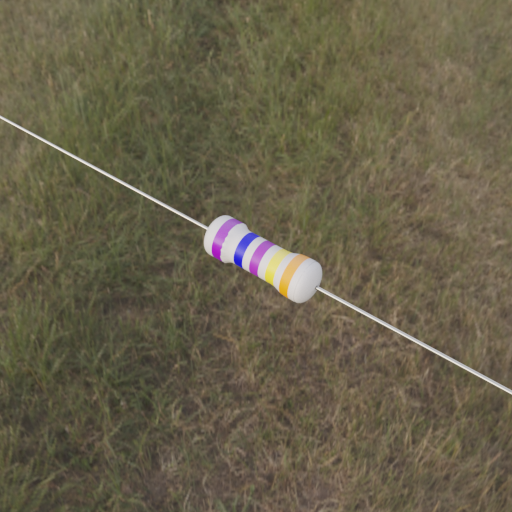
Resistor colour bands (in order): violet, blue, violet, yellow, orange